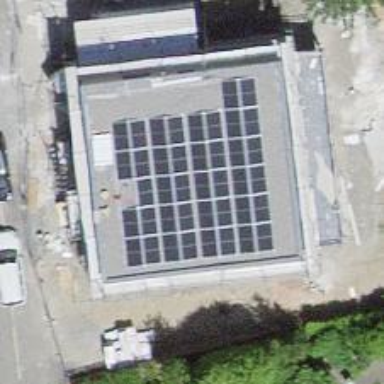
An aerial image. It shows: Solar power generator with photovoltaic panels.